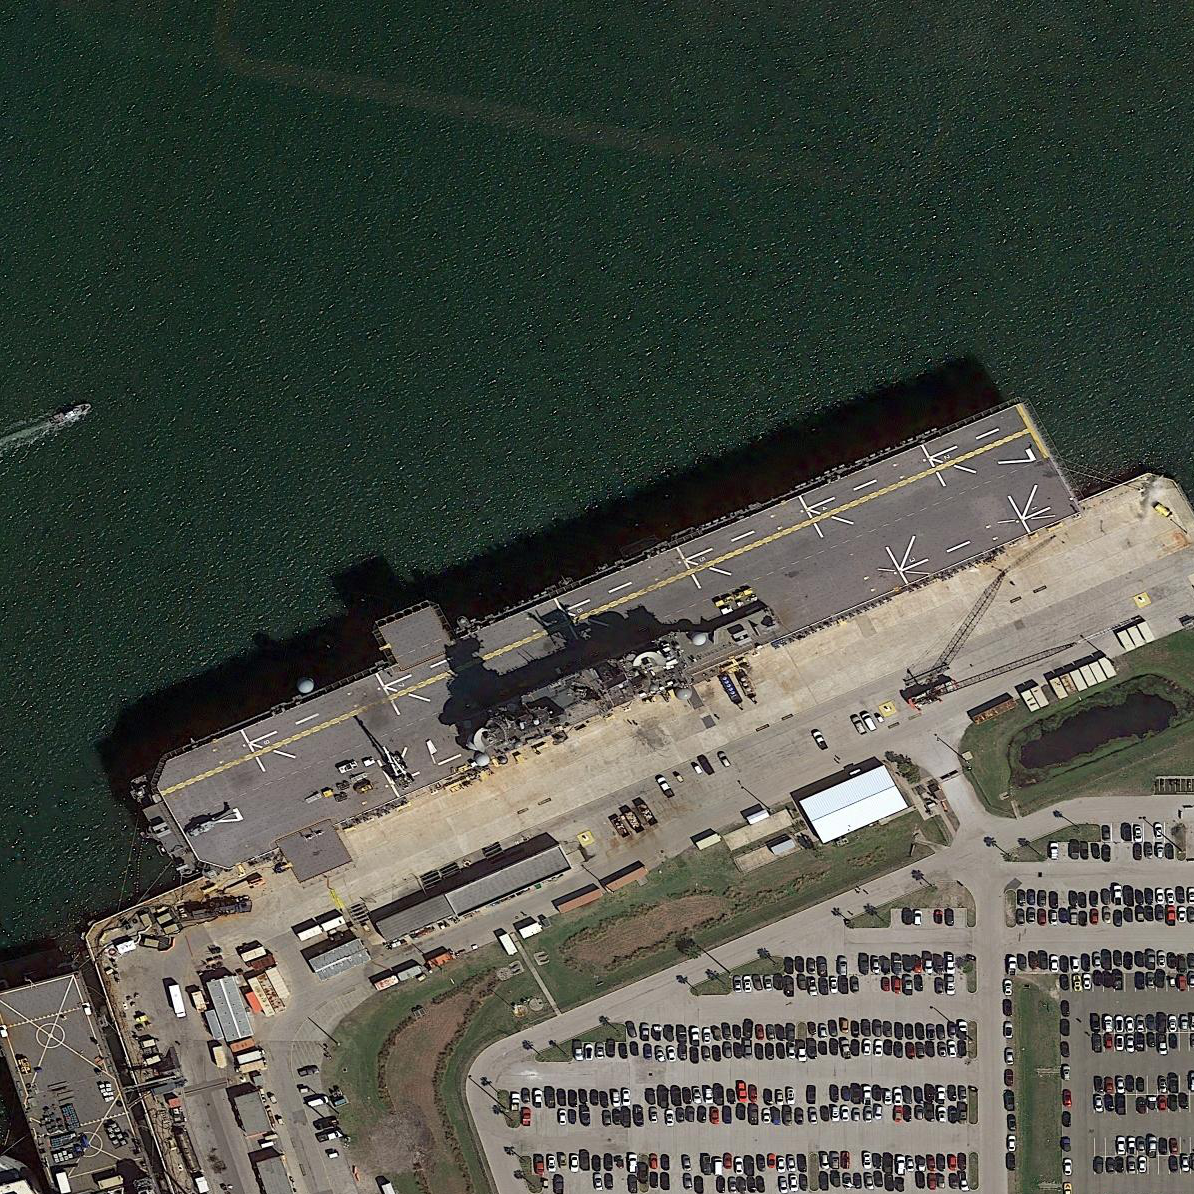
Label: assault